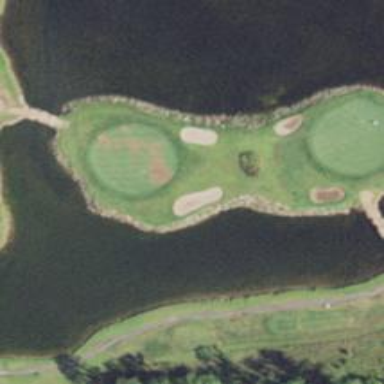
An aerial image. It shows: Area with grass used as rough in golf course.